Current action and preconditions to check: trajectory_clear

Your task: For each precondition in the list above, predict whether it will hold at this action.

Consider the current scene as observed from the mobile robot's camera, and analyze the predicted future states of all dynamic agents (e.g., people, animals, vehicles, or any moving entities) within the NEXT SECOND.

IMPORTANT: Only answer "very likely" if you are absolutely certain—based on strong, clear evidence—that a dynamic agent will violate the precondition in the predicted future state. Do NOT answer "very likely" for unlikely, ambiguous, or low-probability risks.

Ask yourself for each precondition: Is there a high probability, with clear and convincing evidence, that the predicted future states of any dynamic agent will interfere with the predicted future state of the currently executing action within the NEXT SECOND, causing that precondition to fail?

Assess the risk level based on these predictions. Use "likely" or "very likely" if motions create a clear risk of interference.

Use "neutral" or "improbable" if agents are nearby but their predicted paths are clearly diverging or non-conflicting.

Failure Risk Categories: "very improbable", "improbable", "neutral", "likely", "very likely"

Answer Format: Output ONLY the probability_of_failure value from these categories: "very improbable", "improbable", "neutral", "likely", "very likely"

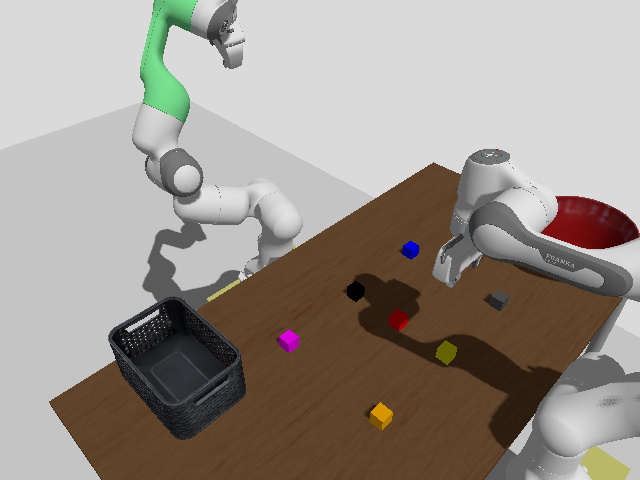

Answer: very improbable